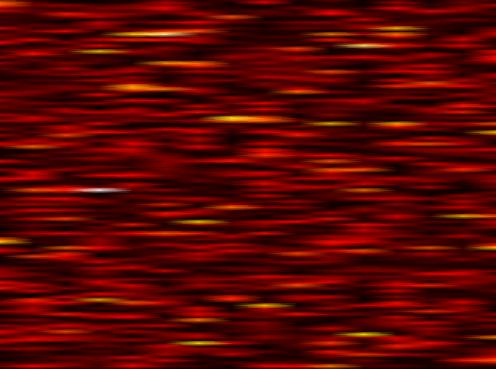
Label: UFMC